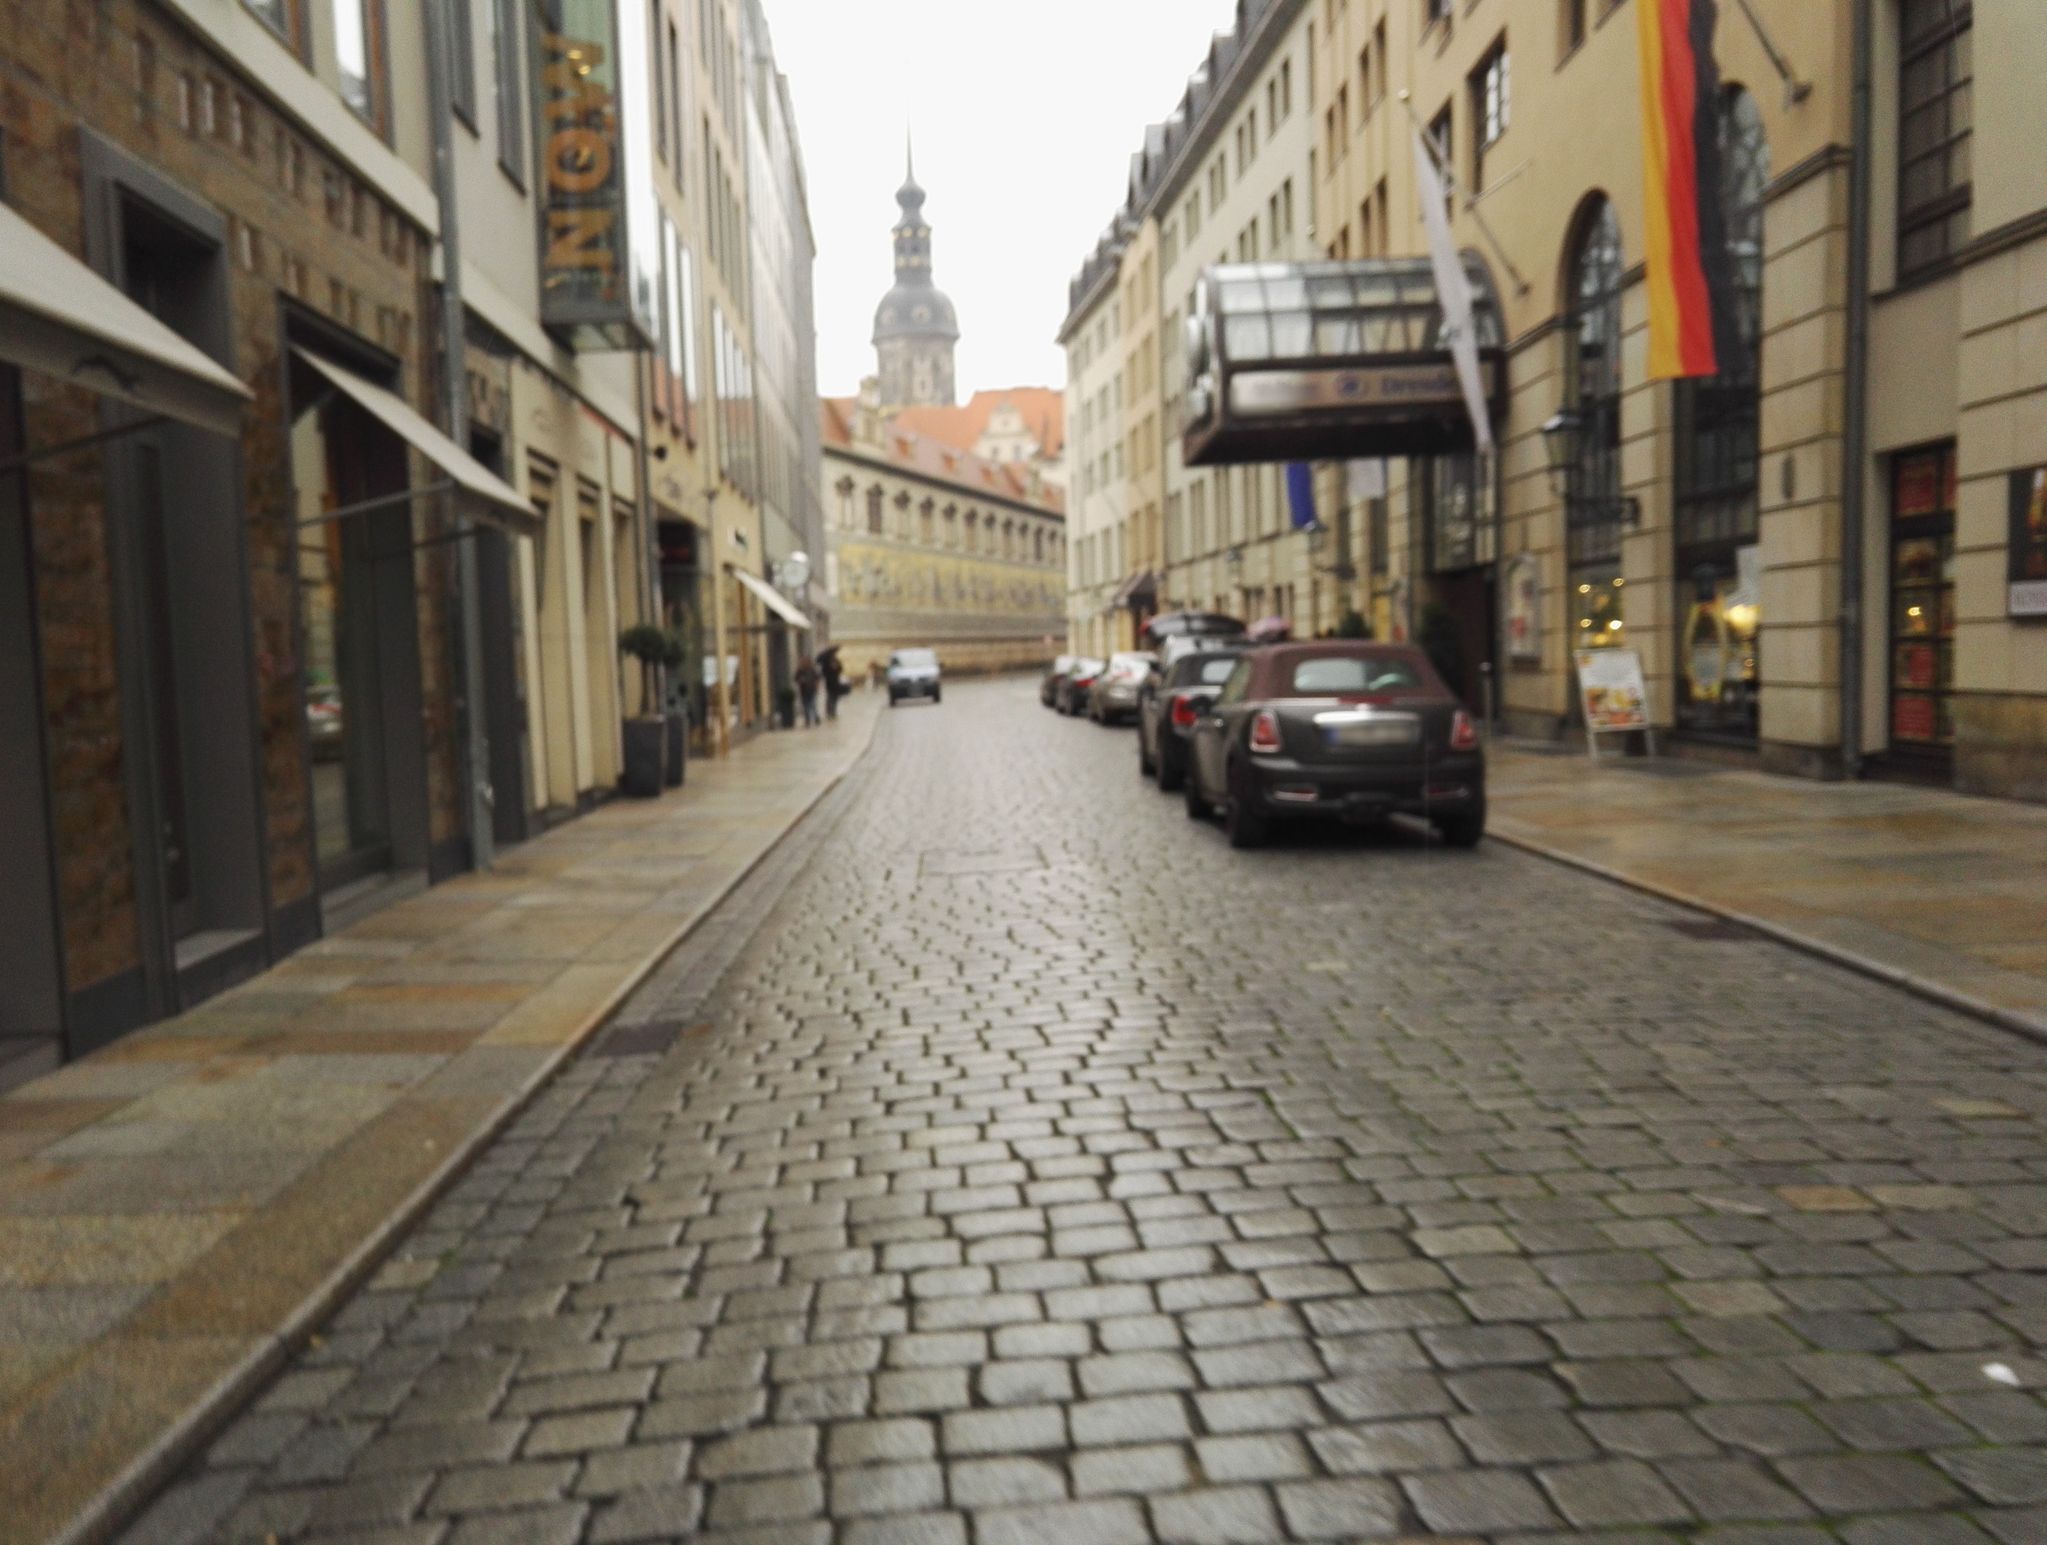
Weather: clear
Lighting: day
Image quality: good
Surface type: walking surface
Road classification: living_street, pedestrian
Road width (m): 6.4
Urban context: urban centre
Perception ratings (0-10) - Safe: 6.41, Lively: 8.06, Beautiful: 6.86, Boring: 1.83, Depressing: 3.19, Wealthy: 8.61